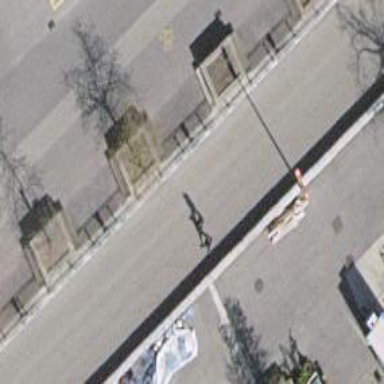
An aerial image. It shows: Brown bench.